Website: home-depot
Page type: cart
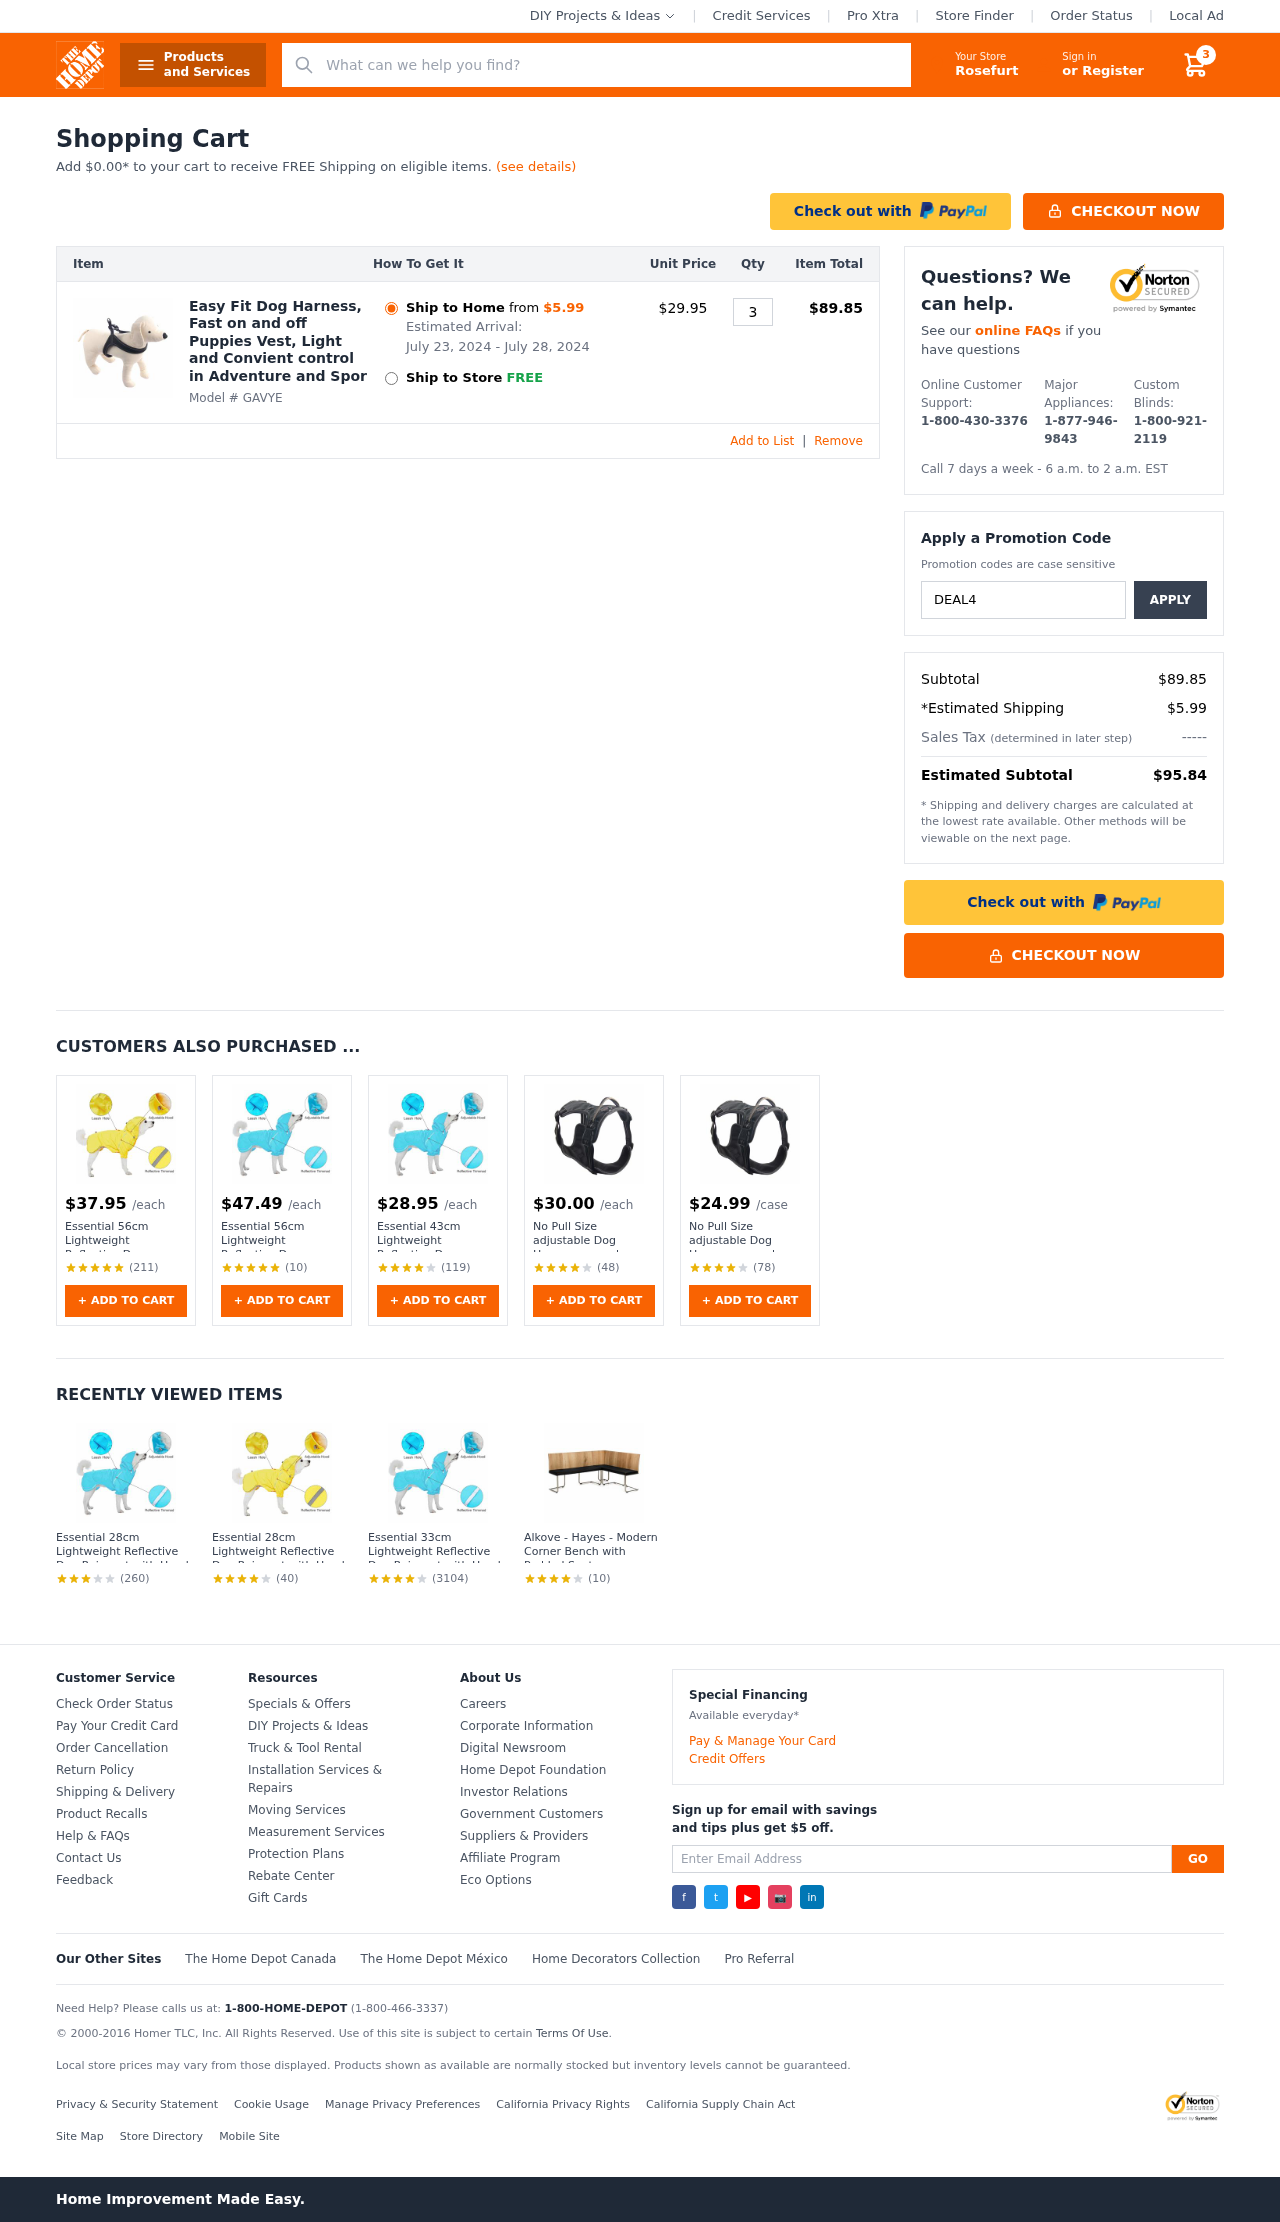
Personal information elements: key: PII_CITY
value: Rosefurt
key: PII_PROMO_CODE
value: DEAL4087
Product elements: key: PRODUCT1_NAME
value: Easy Fit Dog Harness, Fast on and off Puppies Vest, Light and Convient control in Adventure and Spor
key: PRODUCT1_PRICE
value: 29.95
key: PRODUCT1_QUANTITY
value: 3
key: PRODUCT2_PRICE
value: $37.95
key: PRODUCT2_NAME
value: Essential 56cm Lightweight Reflective Dog Raincoat with Hood & Harness Hole, Yellow, Outdoor Rain Ge
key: PRODUCT2_NUM_RATINGS
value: (211)
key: PRODUCT3_PRICE
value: $47.49
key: PRODUCT3_NAME
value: Essential 56cm Lightweight Reflective Dog Raincoat with Hood & Harness Hole, Blue, Outdoor Rain Gear
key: PRODUCT3_NUM_RATINGS
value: (10)
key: PRODUCT4_PRICE
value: $28.95
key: PRODUCT4_NAME
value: Essential 43cm Lightweight Reflective Dog Raincoat with Hood & Harness Hole, Blue, Outdoor Rain Gear
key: PRODUCT4_NUM_RATINGS
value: (119)
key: PRODUCT5_PRICE
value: $30.00
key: PRODUCT5_NAME
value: No Pull Size adjustable Dog Harness everyday wearing Puppies Vest, Easy On and off, Convenient for A
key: PRODUCT5_NUM_RATINGS
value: (48)
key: PRODUCT6_PRICE
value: $24.99
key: PRODUCT6_NAME
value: No Pull Size adjustable Dog Harness everyday wearing Puppies Vest, Easy On and off, Convenient for A
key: PRODUCT6_NUM_RATINGS
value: (78)
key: PRODUCT7_NAME
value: Essential 28cm Lightweight Reflective Dog Raincoat with Hood & Harness Hole, Blue, Outdoor Rain Gear
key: PRODUCT7_NUM_RATINGS
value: (260)
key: PRODUCT8_NAME
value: Essential 28cm Lightweight Reflective Dog Raincoat with Hood & Harness Hole, Yellow, Outdoor Rain Ge
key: PRODUCT8_NUM_RATINGS
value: (40)
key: PRODUCT9_NAME
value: Essential 33cm Lightweight Reflective Dog Raincoat with Hood & Harness Hole, Blue, Outdoor Rain Gear
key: PRODUCT9_NUM_RATINGS
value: (3104)
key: PRODUCT10_NAME
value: Alkove - Hayes - Modern Corner Bench with Padded Seat
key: PRODUCT10_NUM_RATINGS
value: (10)
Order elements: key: ORDER_NUM_ITEMS
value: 3
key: AMOUNT_TO_FREE_SHIPPING
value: $0.00
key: ORDER_SHIPPING_DATE
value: July 23, 2024
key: ORDER_DELIVERY_DATE
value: July 28, 2024
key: ORDER_ITEM_TOTAL
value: $89.85
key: ORDER_SUBTOTAL
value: $89.85
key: ORDER_SHIPPING_COST
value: $5.99
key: ORDER_TOTAL
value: $95.84
Search elements: key: HEADER_SEARCH
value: What can we help you find?